Question: I implemented <URL> into my xcode project. I'm trying to flip the 'legend' of the graph.

Here is the code:
'''
CPTGraph *graph = self.hostView.hostedGraph;
CPTLegend *theLegend = [CPTLegend legendWithGraph:graph];
graph.legend = theLegend;
'''
This is what I tried:
'''
theLegend.sublayerTransform = CATransform3DMakeScale( CPTFloat(1.0), CPTFloat(-1.0), CPTFloat(1.0) );
'''
That didn't do anything. So I tryied replacing 'theLegend.sublayerTransform' with 'theLegend.transform' and that didn't do anything either. How can I access the legend layer so I can flip it?
'''
UITableViewCell *cell = [self.tableView cellForRowAtIndexPath:[NSIndexPath indexPathForRow:2 inSection:0]];
[cell.layer addSublayer:graph.legend];
'''
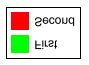
Answer: The short answer to your question is that you need to flip the layer of the view which contains your legend layer.
'''
[[viewWithLegendSublayer layer] setTransform:CATransform3DMakeScale(1.0f, -1.0f, 1.0f)];
'''
This will do the trick, but if you add any other subviews to that view, they'll be upside down.
N.B.: There may be better ways to address this issue, which work within the intended design of the API (e.g., 'CPTLegend' expects to be a sublayer of a 'CPTGraph').
Here's the approach we discussed in chat. Since you want to put your legend into a 'UITableView', why not just skip the 'CPTLegend' completely, and use several table view cells as your legend items? You'd probably have to set up your own colors, but once that's done, you can just create standard table view cells, and set their text using the titles from your legend. Then create a small square 'UIView' (you can round its 'layer''s corners for visual appeal), set its background color to match, and set it as your cell's 'accessoryView' (or do the same with a 'UIImageView' and the cell's 'imageView').